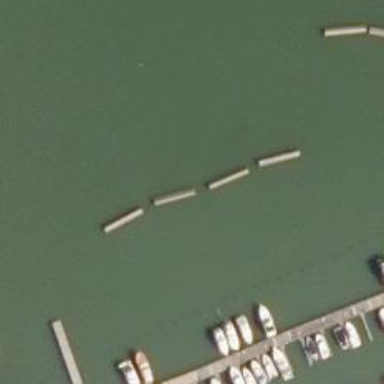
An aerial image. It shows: Breakwater structure.